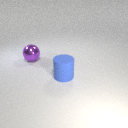
large purple metal sphere behind large blue rubber cylinder